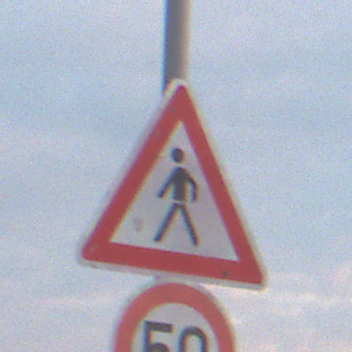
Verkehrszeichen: FussgaengerRechts
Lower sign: Geschwindigkeit50
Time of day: SunriseSunset
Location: Outdoor (Nature)
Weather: PartlyCloudy
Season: NotSpecified
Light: Natural